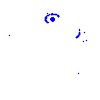
Particle: kaon